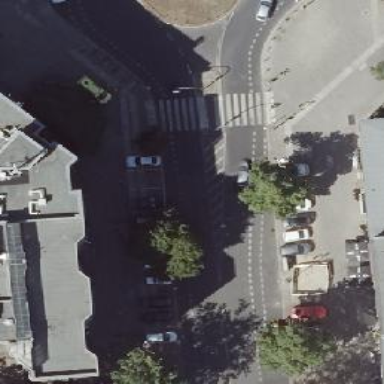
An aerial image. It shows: Tertiary road with asphalt surface. There is parking lane on the right side.